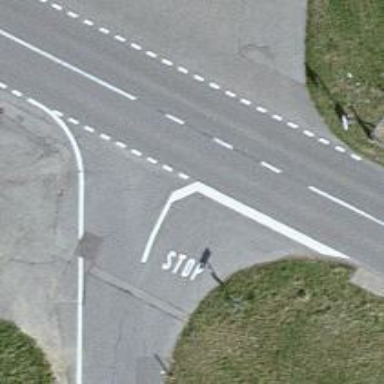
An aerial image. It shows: Stop road.